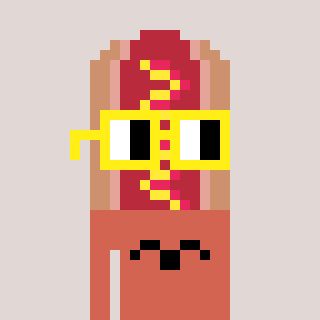
a pixel art character with square yellow glasses, a hotdog-shaped head and a peachy-colored body on a warm background